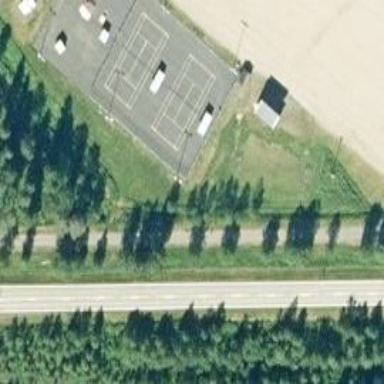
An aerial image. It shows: Chain link fence.